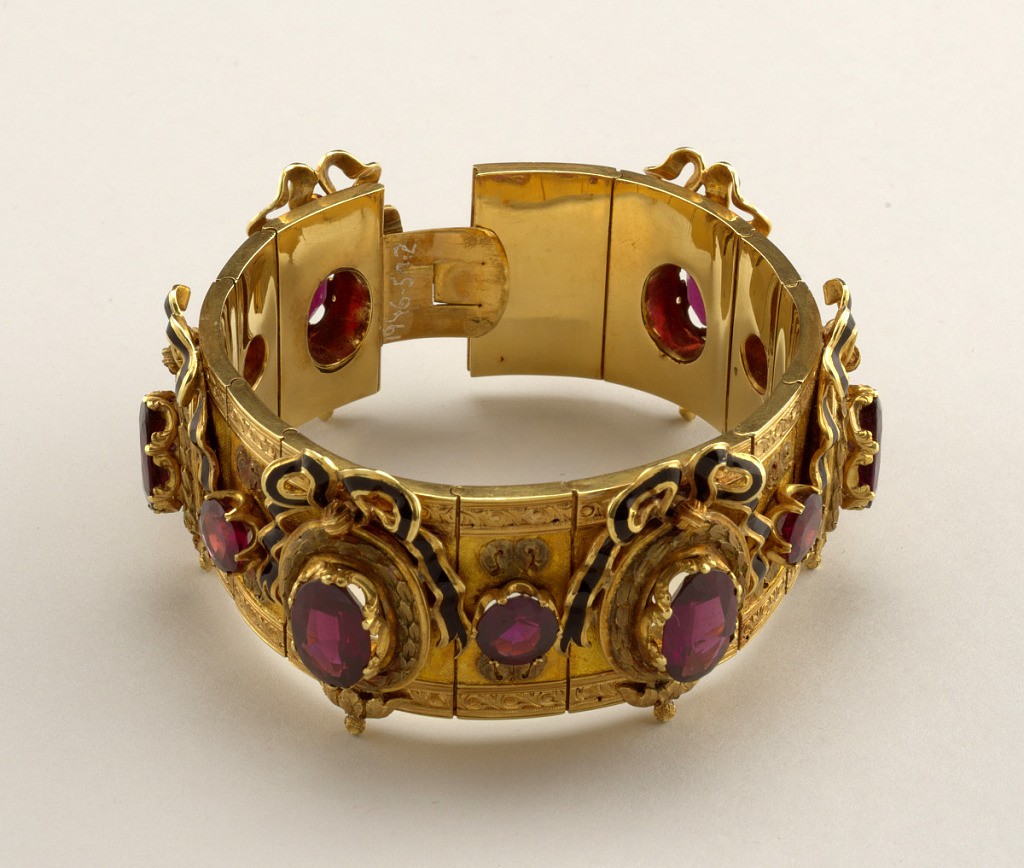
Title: Bracelet
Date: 1850–75
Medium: Gold, black enamel, garnets
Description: Articulated bracelet with clasp; design of oval garnets set in frames with ornament belwo and bow knot above, alternating with round garnets and gold ornaments, bands engraved in leaf-design at either side of the bracelet.